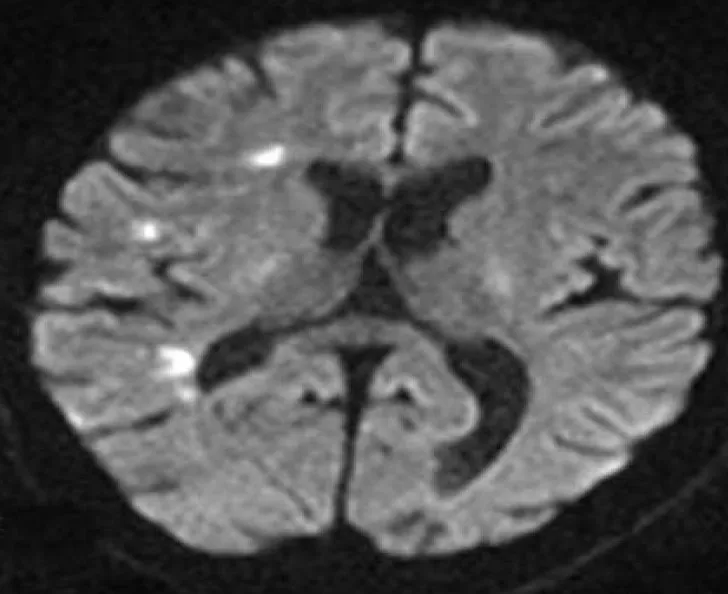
Diffusion weighted magnetic resonance imaging revealed multiple new lacunar infarcts in subcortical white matter of right cerebral hemisphere.
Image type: radiology (mri)